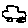
Label: car